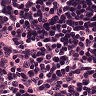
Metastatic tissue present: no